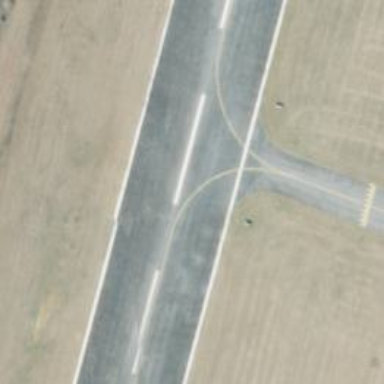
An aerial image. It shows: Image of taxiway at airport.